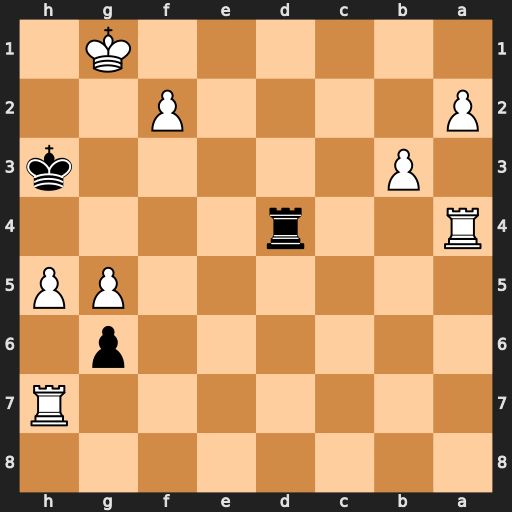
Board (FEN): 8/7R/6p1/6PP/R2r4/1P5k/P4P2/6K1
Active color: b
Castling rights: -
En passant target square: -
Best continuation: Rd1#